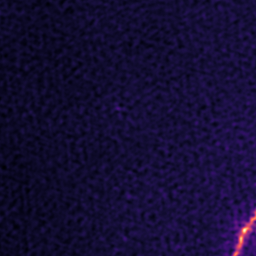
Label: Super-resolution ER image